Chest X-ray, PA view. Patient: 55 years old, sex M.
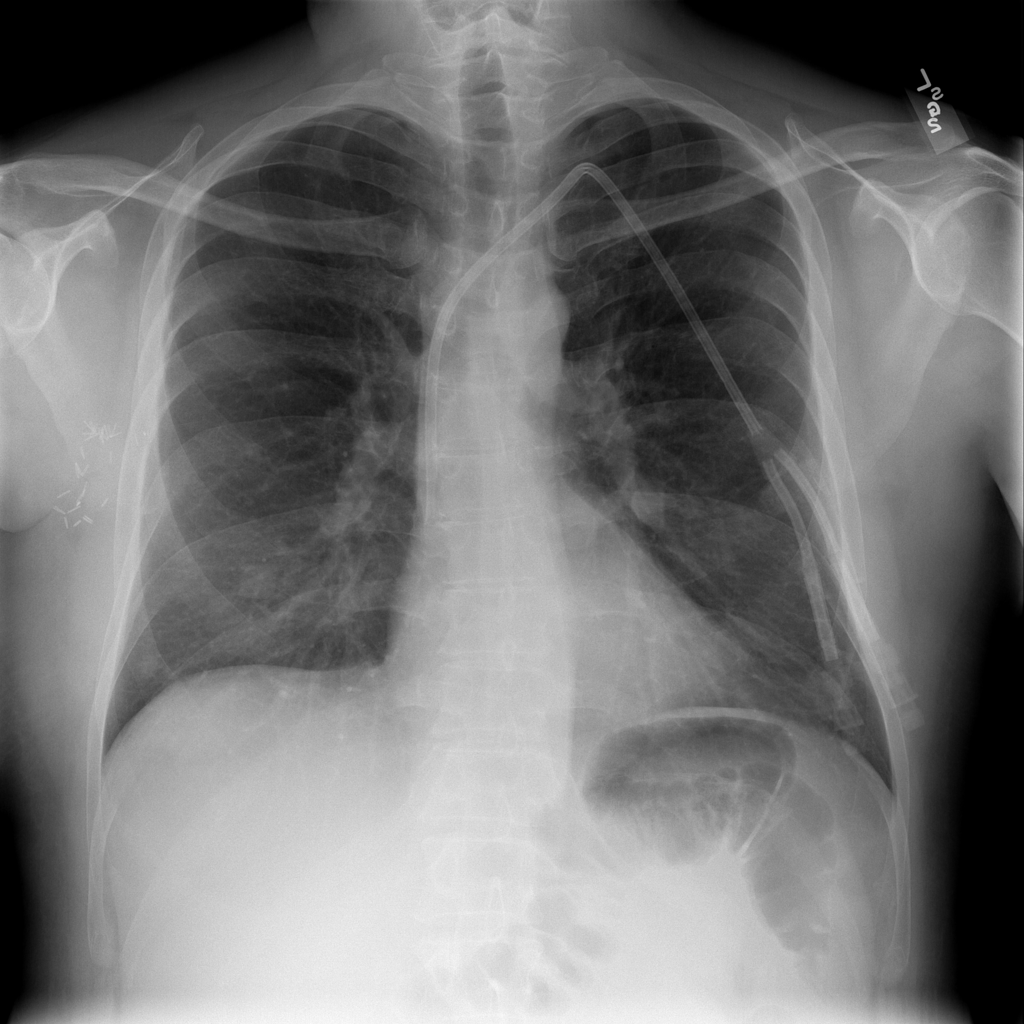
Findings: Nodule